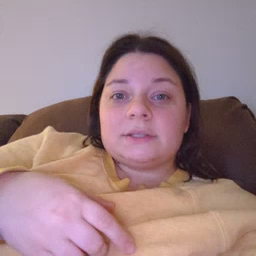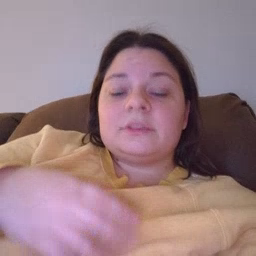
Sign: dirty